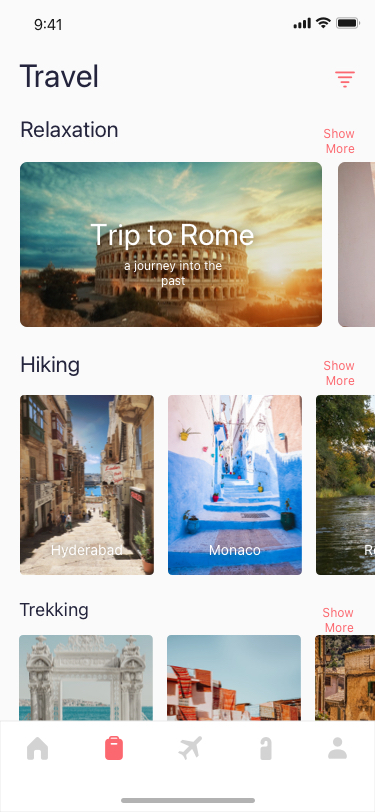
Text in this UI design:
Travel
Hiking
Show More
Trekking
Show More
Relaxation
Show More